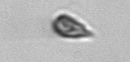
Label: Cryptophyta